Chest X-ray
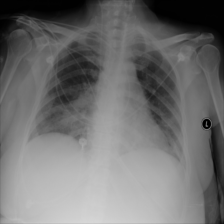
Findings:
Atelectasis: negative
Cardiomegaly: negative
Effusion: negative
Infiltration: positive
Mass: negative
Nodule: negative
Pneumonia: negative
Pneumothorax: negative
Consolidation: negative
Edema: negative
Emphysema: negative
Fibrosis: negative
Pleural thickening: negative
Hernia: negative